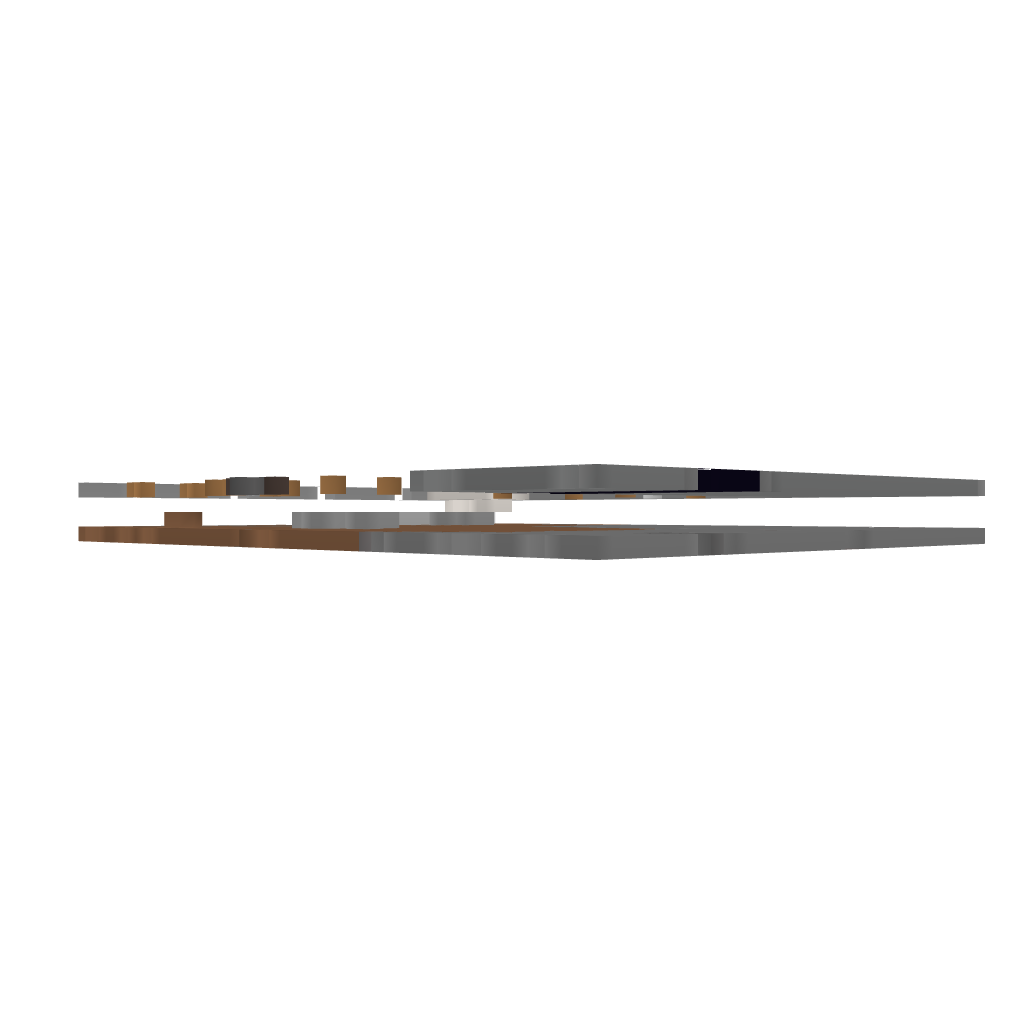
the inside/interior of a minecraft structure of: Super-Shop